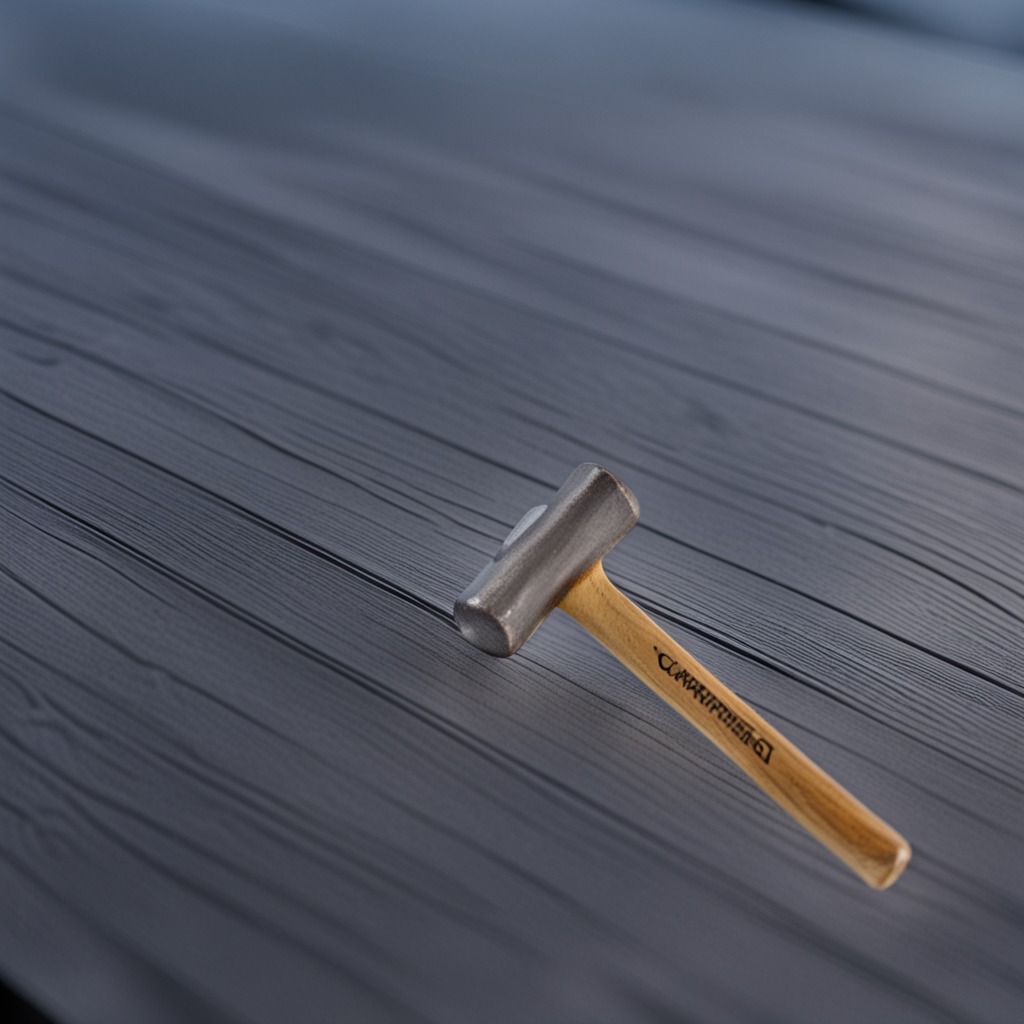
A hammer lying on a old table with faint burn marks in a small garage at twilight.